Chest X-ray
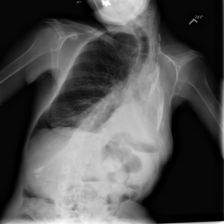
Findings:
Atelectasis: negative
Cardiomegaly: negative
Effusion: negative
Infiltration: negative
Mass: negative
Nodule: negative
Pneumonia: negative
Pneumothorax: negative
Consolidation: negative
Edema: negative
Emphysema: negative
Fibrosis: negative
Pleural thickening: negative
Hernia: negative